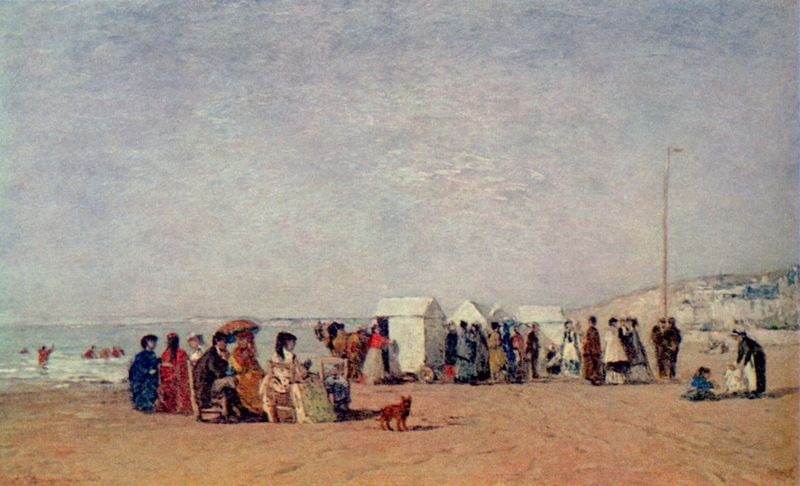
Titel: Strand von Trouville
Künstler: Eugène Boudin
Standort: Paris
Institution: (Privatsammlung)
Schlagwörter: blau, felsen, gemälde, gruppe, himmel, mann, meer, schatten, wasser, weiß, wolken, aquarell, baden, badende, frauen, gelb, grün, impressionismus, landschaft, menschen, mädchen, ocker, sand, see, sitzen, stadt, ufer, braun, bunt, damen, frankreich, frau, grau, hell, hut, jahrhundertwende, kleid, kleider, lampe, laterne, licht, männer, orange, reden, schwarz, stuhl, stühle, unterhalten, ölbild, haus, hund, rot, schirm, sonnenschirm, tiere, beige, gesellschaft, leute, malerei, versammlung, stehen, öl, erde, ferne, horizont, häuser, hügel, natur, weite, sonne, gold, familie, kind, england, rosa, kinder, pferd, bewölkt, farbig, küste, sommer, strand, wellen, man, ort, röcke, stab, mast, düne, dünen, farben, dächer, lila, tag, wolkenlos, ausflug, idylle, besucher, figuren, wagen, promenade, brandung, fahnenmast, häuschen, ostsee, spielen, zopf, vergnügen, lesen, ölfarbe, bad, tusche, sandstrand, pfahl, schwimmen, urlaub, wimpel, ferien, sonntag, braum, strandkabinen, windhose, nordsee, kabine, familien, helfen, zelt, zelte, sonnen, kleinkinder, picknik, sonnenbad, kindermädchen, blicj, gedämpft, rotes kleid, umziehen, strandkorb, strandkörbe, erzählen, gleissend, strandbad, kabinen, badewagen, umkleiden, umziehkabinen, gelbes kleid, 19.jahrhundert, famili, badenede, strandsessel, blaues klie